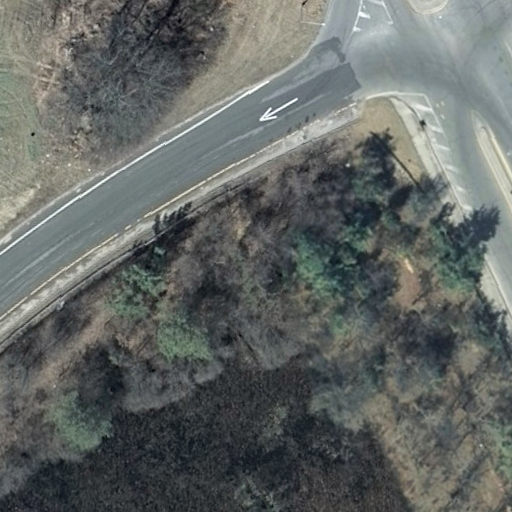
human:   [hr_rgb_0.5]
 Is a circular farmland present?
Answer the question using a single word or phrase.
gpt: no

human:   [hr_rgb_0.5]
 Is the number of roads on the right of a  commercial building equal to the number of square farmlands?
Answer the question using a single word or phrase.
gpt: yes

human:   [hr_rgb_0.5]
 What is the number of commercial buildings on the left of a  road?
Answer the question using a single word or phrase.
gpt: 0

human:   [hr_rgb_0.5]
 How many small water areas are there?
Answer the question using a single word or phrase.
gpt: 0

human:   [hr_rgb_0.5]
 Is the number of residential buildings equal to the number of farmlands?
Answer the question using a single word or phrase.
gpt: no

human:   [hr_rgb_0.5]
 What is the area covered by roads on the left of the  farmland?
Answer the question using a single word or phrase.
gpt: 0m2

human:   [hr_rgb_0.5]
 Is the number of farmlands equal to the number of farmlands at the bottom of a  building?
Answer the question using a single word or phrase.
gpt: no

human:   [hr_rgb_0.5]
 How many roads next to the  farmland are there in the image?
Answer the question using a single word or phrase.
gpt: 8

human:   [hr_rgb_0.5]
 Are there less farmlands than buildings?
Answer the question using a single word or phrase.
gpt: no

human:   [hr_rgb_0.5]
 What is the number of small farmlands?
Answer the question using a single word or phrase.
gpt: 0

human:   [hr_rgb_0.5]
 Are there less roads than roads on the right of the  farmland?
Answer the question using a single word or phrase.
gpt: no

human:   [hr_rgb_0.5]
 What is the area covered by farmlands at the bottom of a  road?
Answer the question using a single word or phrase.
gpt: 0m2

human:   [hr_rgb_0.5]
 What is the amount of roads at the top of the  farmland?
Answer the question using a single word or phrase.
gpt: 0

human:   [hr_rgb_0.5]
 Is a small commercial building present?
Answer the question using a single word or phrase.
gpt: no

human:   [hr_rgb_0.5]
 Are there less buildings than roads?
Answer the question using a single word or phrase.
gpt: yes

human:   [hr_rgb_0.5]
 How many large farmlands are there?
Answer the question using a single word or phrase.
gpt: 1

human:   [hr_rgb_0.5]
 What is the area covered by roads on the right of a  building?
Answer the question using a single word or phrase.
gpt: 0m2

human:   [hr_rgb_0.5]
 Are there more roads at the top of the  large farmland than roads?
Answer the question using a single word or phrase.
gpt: no

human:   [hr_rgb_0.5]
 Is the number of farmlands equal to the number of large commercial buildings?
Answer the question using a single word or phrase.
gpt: no

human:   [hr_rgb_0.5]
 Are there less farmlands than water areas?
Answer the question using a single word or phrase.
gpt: no

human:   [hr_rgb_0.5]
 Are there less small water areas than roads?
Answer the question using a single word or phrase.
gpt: yes

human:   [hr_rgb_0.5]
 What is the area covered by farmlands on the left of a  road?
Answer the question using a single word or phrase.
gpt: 0m2

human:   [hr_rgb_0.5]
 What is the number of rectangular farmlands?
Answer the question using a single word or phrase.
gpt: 0

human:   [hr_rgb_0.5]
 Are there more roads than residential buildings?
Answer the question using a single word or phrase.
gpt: yes

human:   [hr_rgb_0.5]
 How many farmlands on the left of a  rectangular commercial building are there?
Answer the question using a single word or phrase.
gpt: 0

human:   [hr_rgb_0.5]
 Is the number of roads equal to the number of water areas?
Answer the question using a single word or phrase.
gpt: no

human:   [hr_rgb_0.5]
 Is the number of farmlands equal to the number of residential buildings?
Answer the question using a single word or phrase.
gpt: no

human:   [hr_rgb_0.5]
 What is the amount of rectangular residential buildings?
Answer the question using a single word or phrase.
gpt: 0

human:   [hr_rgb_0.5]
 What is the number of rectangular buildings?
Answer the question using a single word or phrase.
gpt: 0

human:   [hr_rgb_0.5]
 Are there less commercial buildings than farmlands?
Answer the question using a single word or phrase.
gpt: yes

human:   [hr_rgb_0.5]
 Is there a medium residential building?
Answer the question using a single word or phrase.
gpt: no

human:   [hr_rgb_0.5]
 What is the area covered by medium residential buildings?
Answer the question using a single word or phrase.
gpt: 0m2

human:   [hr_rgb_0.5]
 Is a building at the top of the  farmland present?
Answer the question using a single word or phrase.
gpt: no

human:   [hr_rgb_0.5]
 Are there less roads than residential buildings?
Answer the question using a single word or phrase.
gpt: no

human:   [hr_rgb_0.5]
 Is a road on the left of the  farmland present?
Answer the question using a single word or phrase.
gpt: yes

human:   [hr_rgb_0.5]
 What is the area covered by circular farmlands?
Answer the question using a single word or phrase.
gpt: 0m2